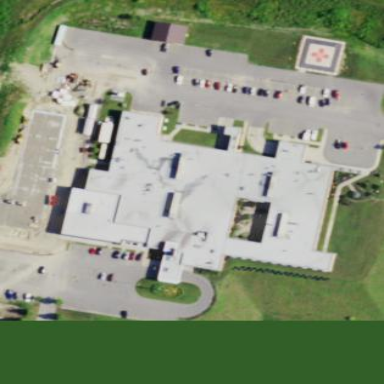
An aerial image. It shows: Hospital providing healthcare services.